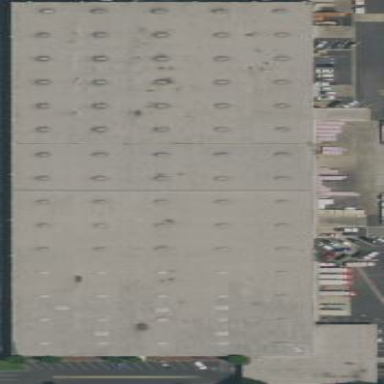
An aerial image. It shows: Warehouse building.